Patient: sex M, age 34
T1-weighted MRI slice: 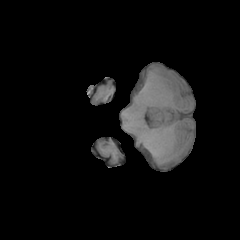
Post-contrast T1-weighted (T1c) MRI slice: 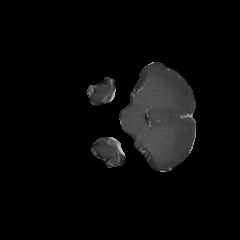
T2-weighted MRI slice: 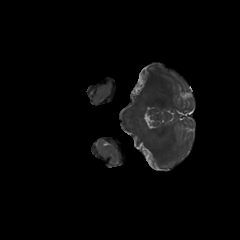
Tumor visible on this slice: no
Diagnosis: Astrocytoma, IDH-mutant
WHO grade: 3